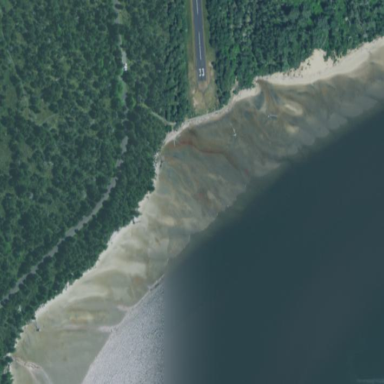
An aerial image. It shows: Sandy beach.